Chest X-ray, AP view. Patient: 63 years old, sex M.
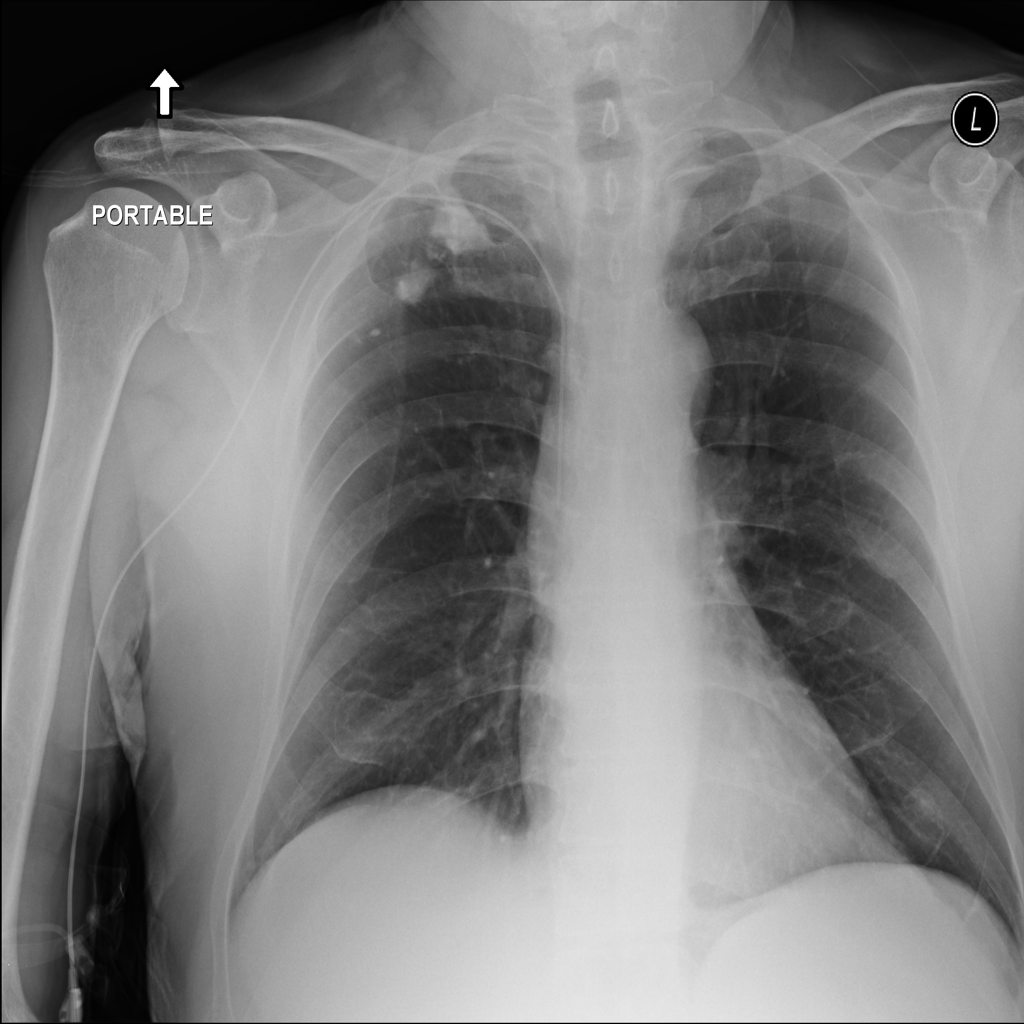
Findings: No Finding